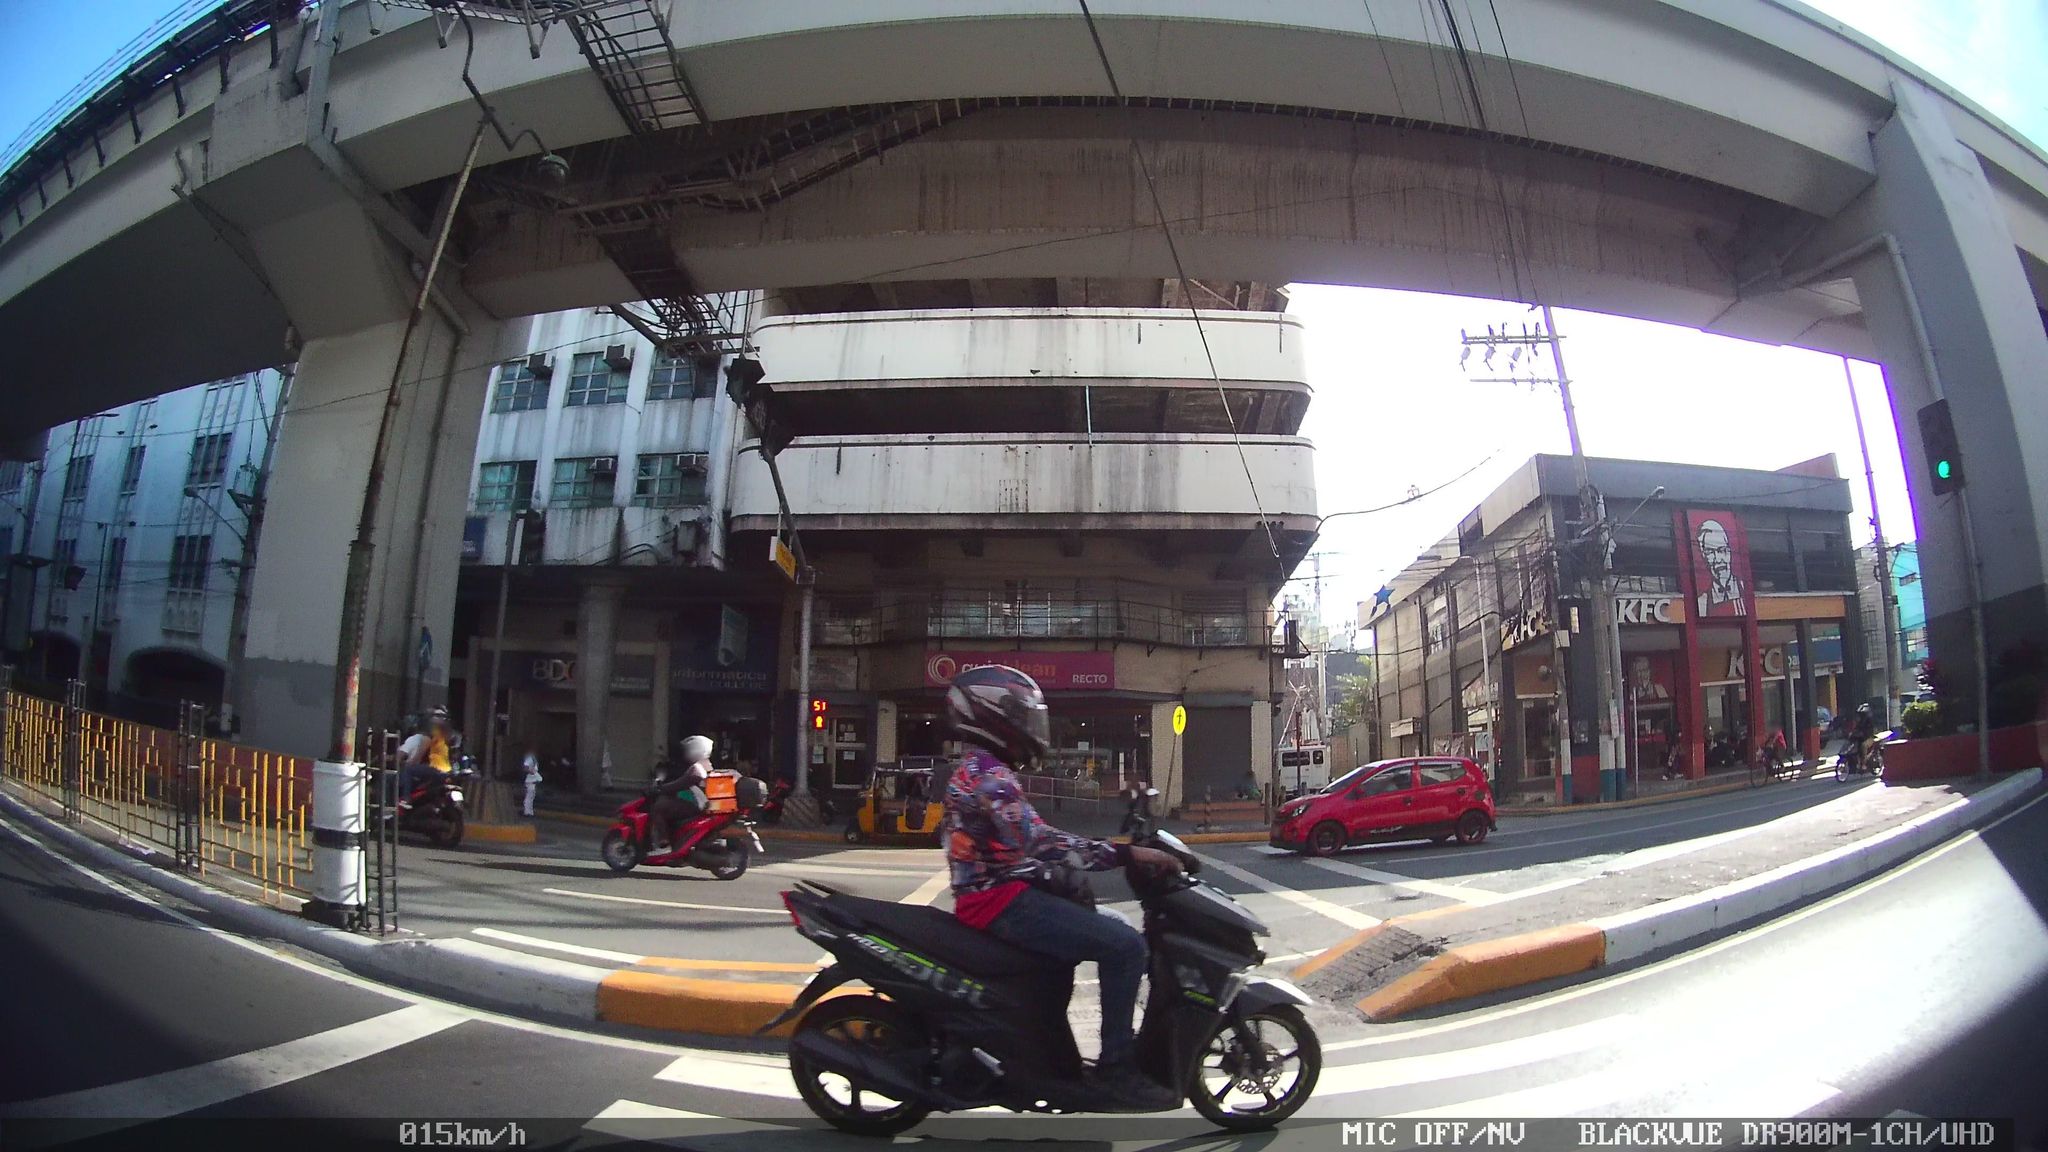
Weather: clear
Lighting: day
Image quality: good
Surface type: driving surface
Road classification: primary
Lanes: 2
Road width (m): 6.6
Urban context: urban centre
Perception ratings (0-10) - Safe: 3.74, Lively: 8.64, Beautiful: 0.95, Boring: 4.42, Depressing: 7.84, Wealthy: 0.73